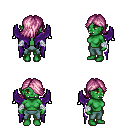
a pixel art fantasy rpg character, female body template, orc, green skin, purple wings, teal pants, pink swoop hairstyle, white cloth bandages, four views (front, back, left, right), 2x2 character sprite sheet, small pixel art, hard edges, no anti-aliasing